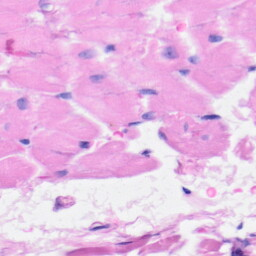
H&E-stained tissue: Heart